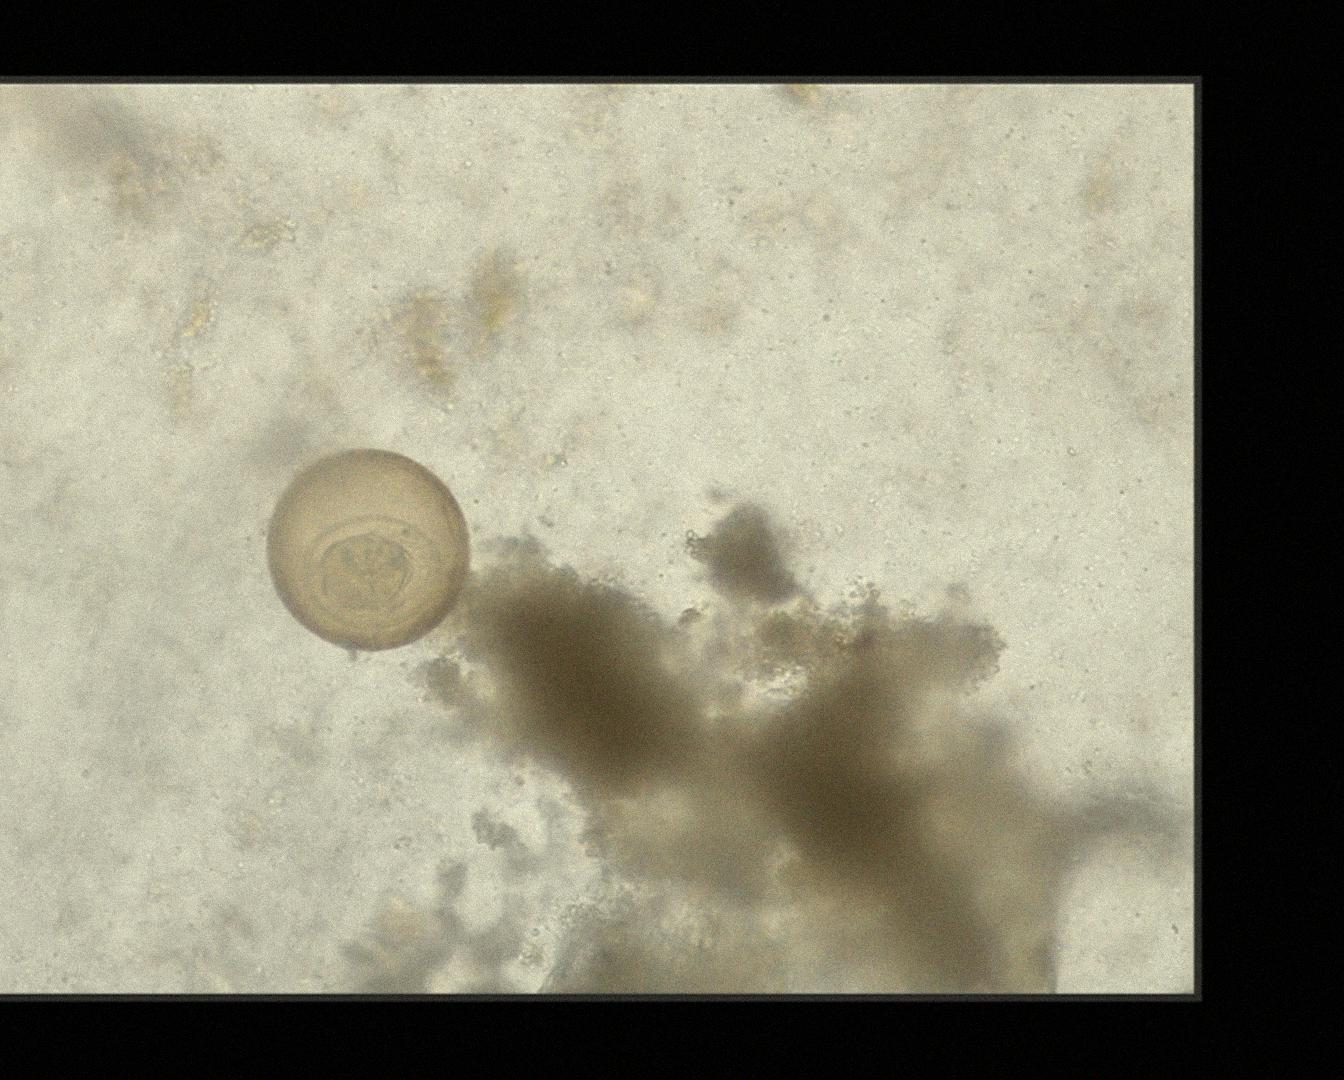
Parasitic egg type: Hymenolepis diminuta